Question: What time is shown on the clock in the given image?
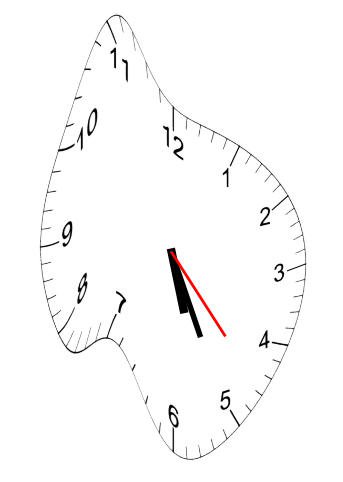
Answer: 05:25:23